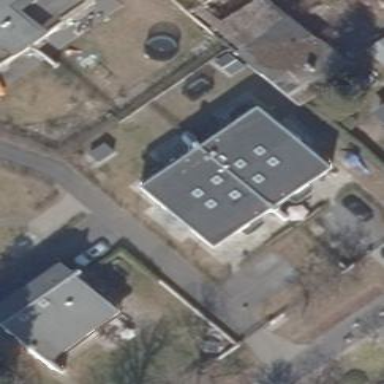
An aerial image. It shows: Flat-roofed building with grey roof.